Question: I want to create a layout similar to the image in my android app.I think i can apply the logical through the programming.But i don't have much idea/knowledge on how to create a layout for the same.
Can someone please give some suggestion on how should i approach creating the layout.

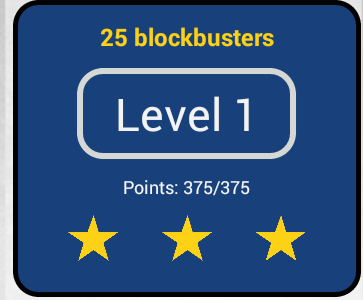
Answer: First read about <URL>
Once you figured out how it works, you can define 2 shapes: one with blue background and a rounded black border, and another shape with transparent background and rounded gray border.
Then you set these shapes as background resourses to 2 RelativeLayout's. The stars most probably you'll need to have as jpg images.